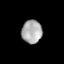
Tissue: lung
Cell type: Epithelial cells
Senescence score: 0.1441
Nuclear area (px): 462
Mean DAPI intensity: 171.091